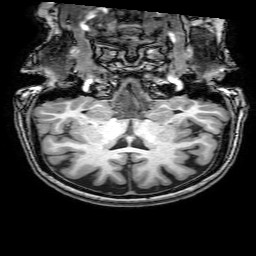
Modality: T1w
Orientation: sagittal
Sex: female
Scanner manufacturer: philips
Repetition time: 0.008125 s
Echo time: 0.00371 s